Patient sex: M
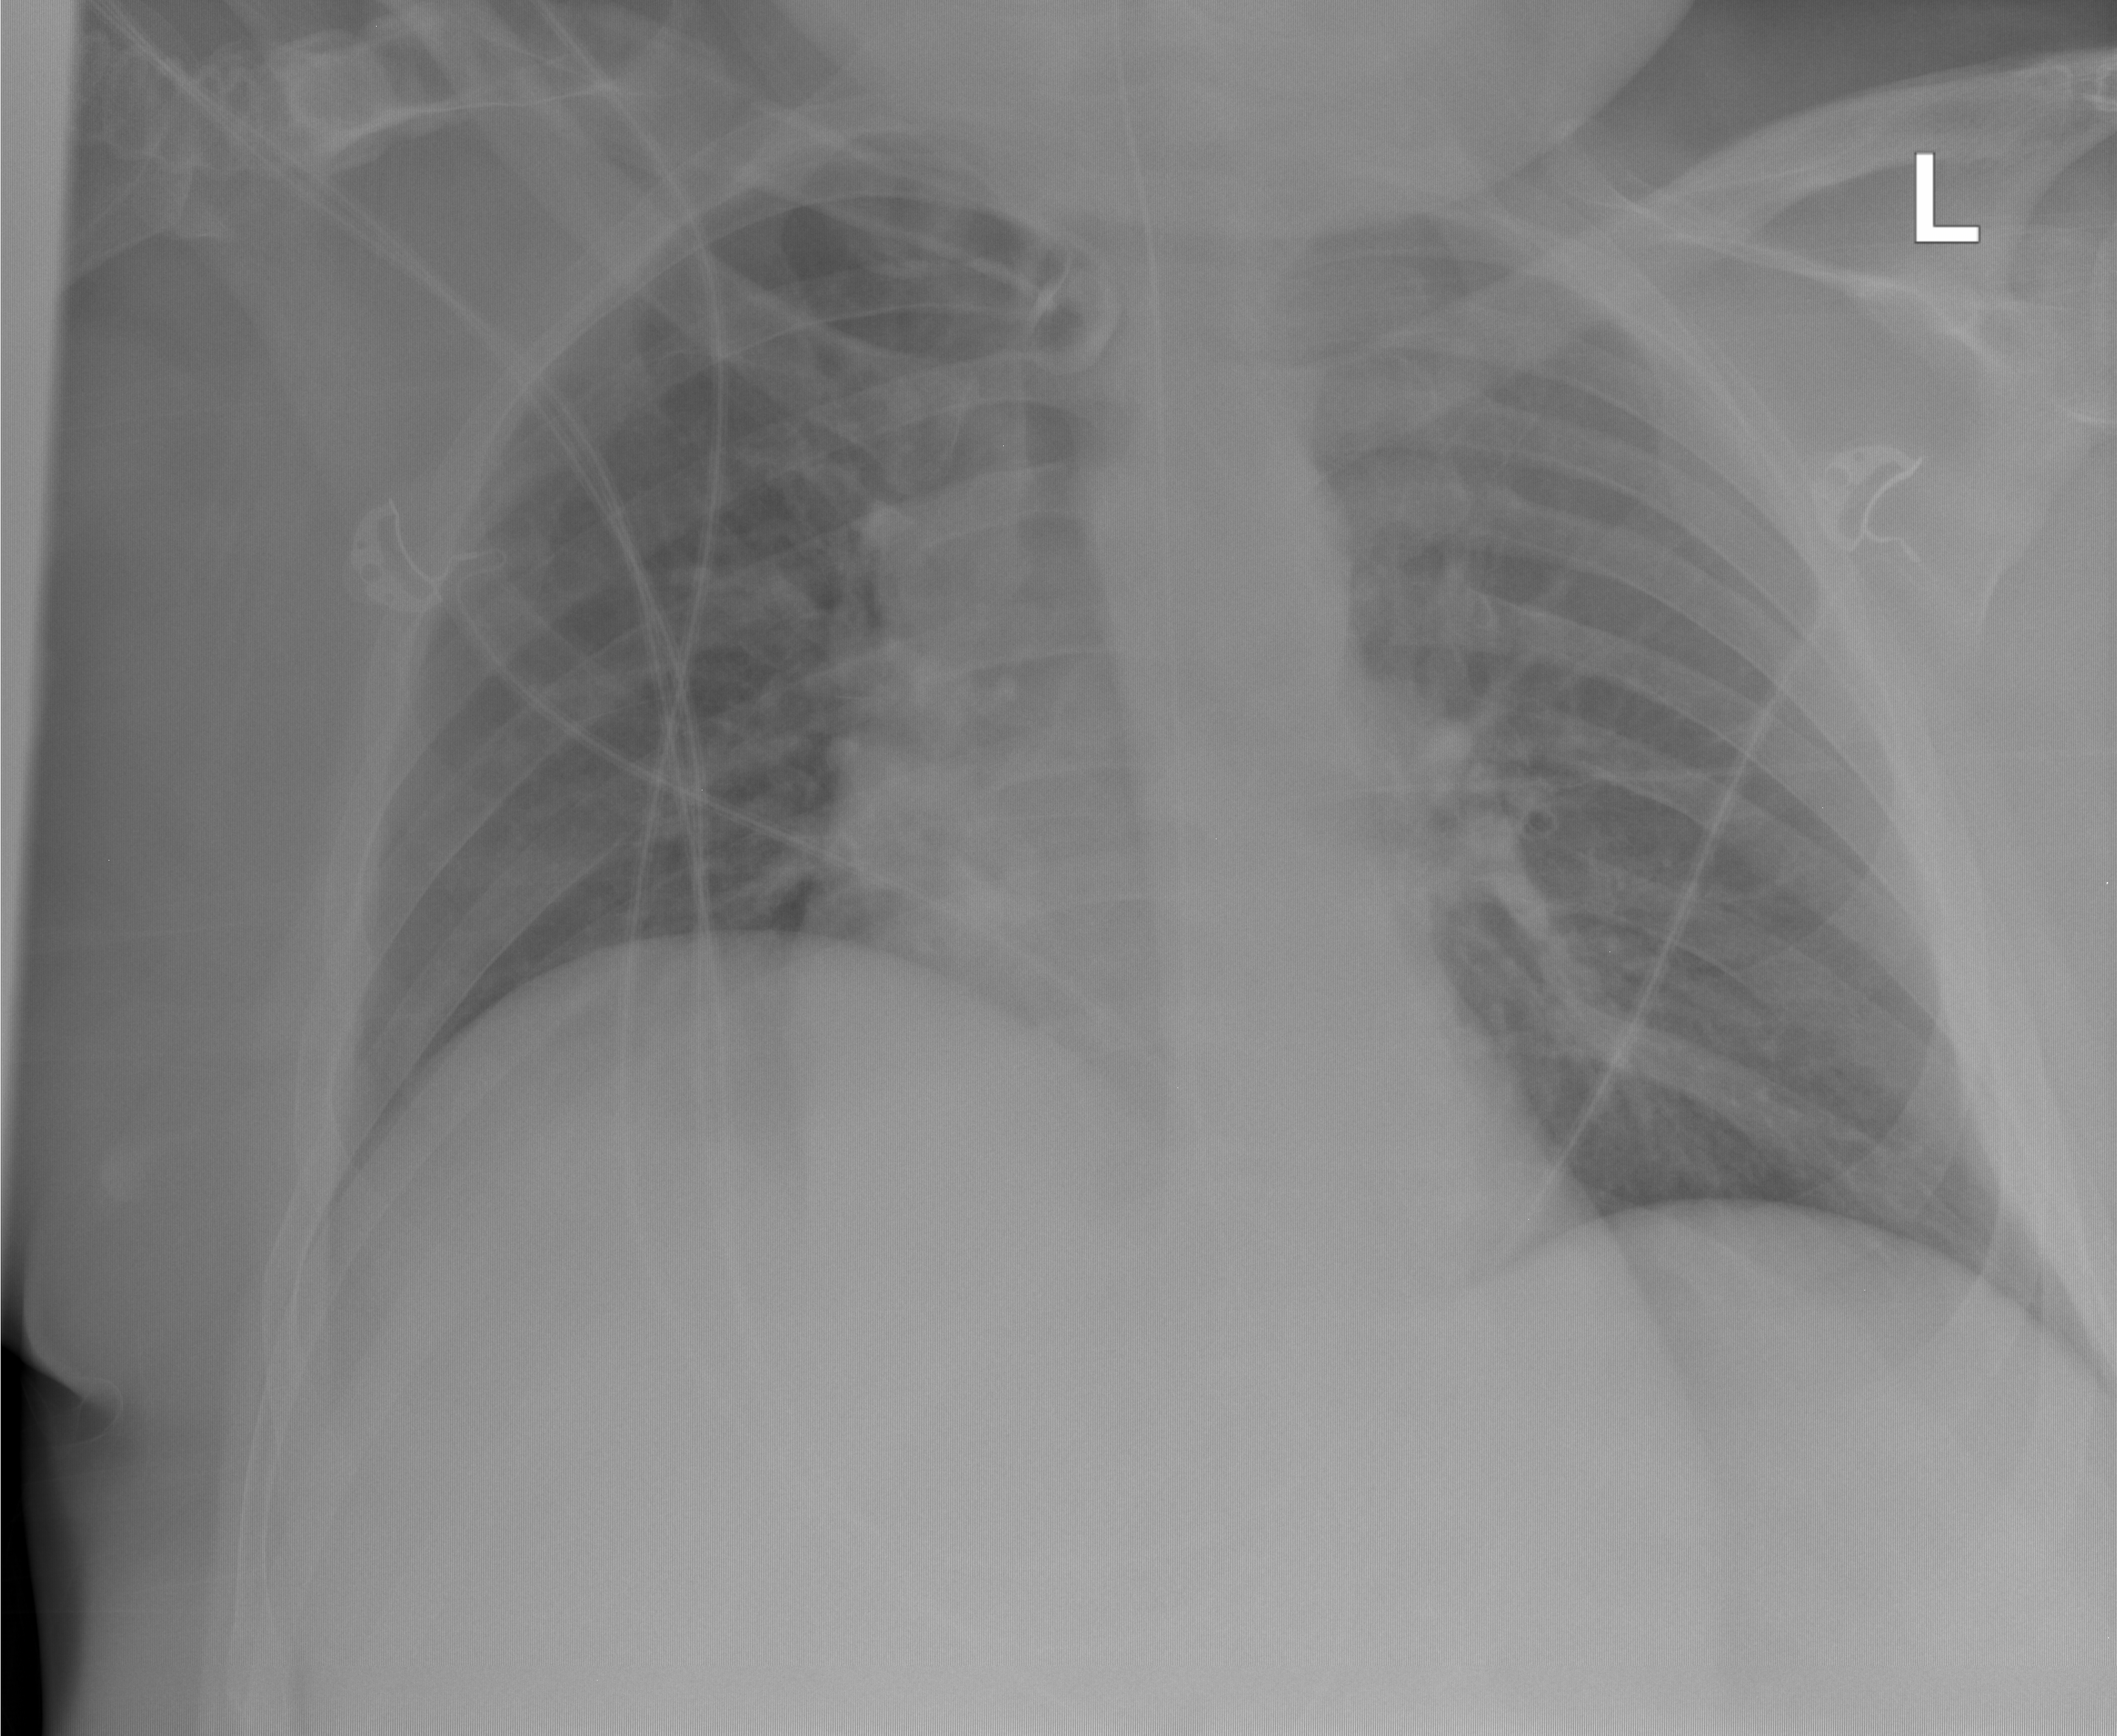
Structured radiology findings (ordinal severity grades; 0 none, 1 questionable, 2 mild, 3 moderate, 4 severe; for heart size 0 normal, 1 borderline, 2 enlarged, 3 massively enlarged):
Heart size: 2
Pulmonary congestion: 2
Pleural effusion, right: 0
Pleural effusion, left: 2
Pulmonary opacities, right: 0
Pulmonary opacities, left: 0
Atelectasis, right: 0
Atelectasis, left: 0